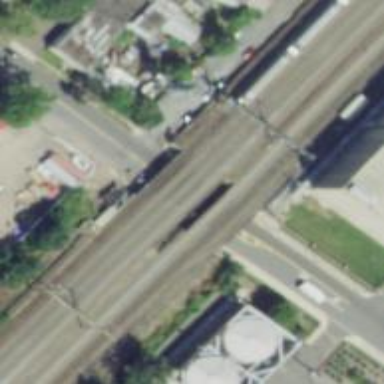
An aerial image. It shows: Bridge over railway with electrified contact lines.